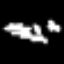
Label: squiggle